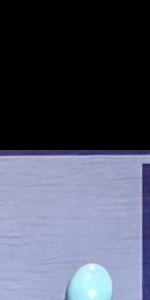
Label: Empty